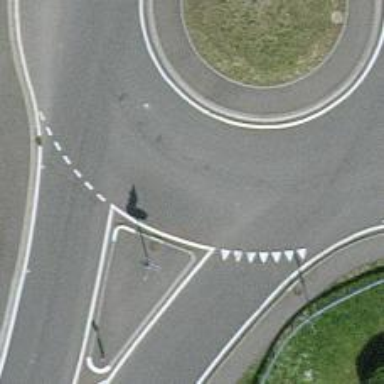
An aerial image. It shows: Primary highway with cycle lanes on both sides.